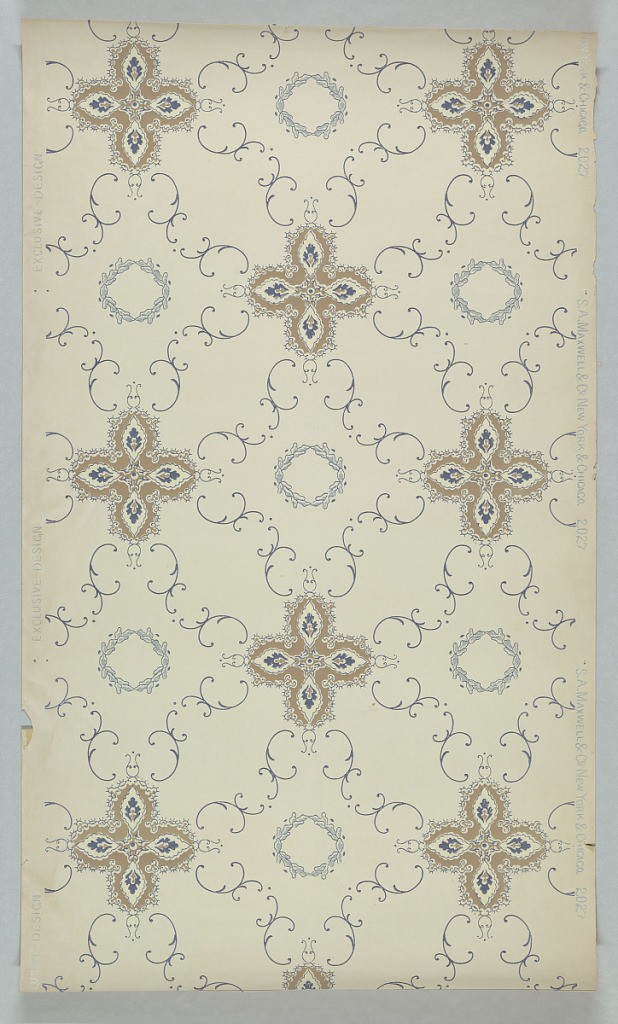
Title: Ceiling paper
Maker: Maxwell & Co., S.A., Chicago, Illinois, USA
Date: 1905–1915
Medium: Machine-printed paper, liquid mica
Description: Quatrefoil motifs joined together with C-scrolls forming larger circle. Additional C-scrolls connect motifs withing the circle. Printed on off-white ground.